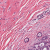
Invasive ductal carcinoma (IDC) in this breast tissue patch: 0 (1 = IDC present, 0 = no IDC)